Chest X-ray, PA view. Patient: 46 years old, sex M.
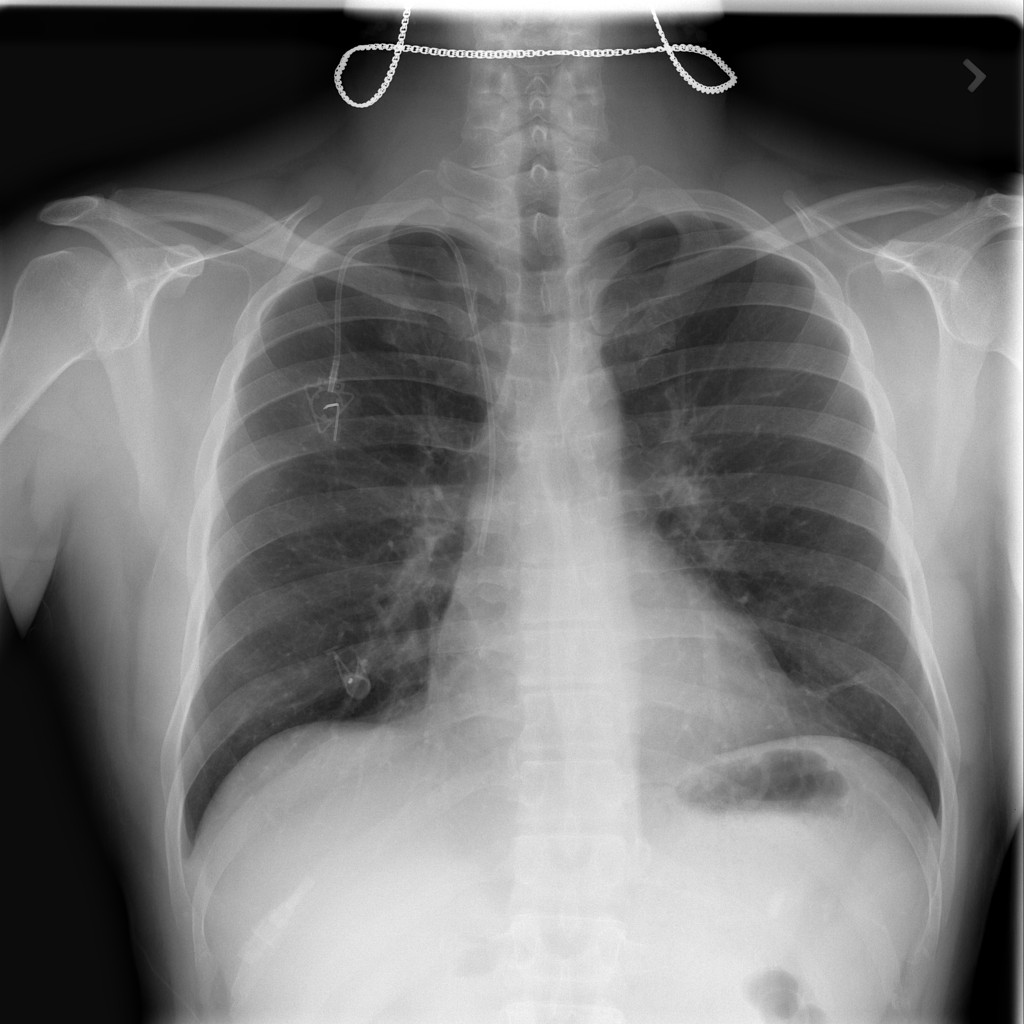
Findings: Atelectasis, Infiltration